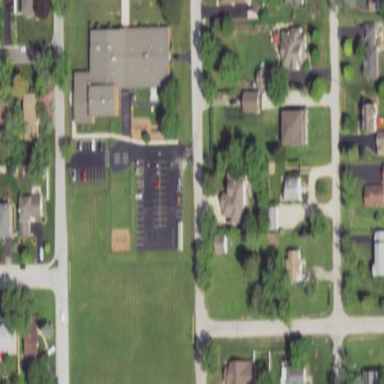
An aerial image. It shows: School.